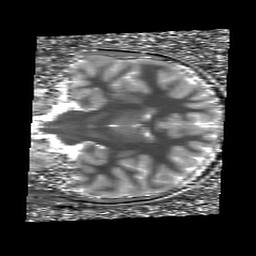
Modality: T1map
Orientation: coronal
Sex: male
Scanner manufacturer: siemens
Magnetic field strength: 3 T
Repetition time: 5 s
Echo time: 0.00355 s